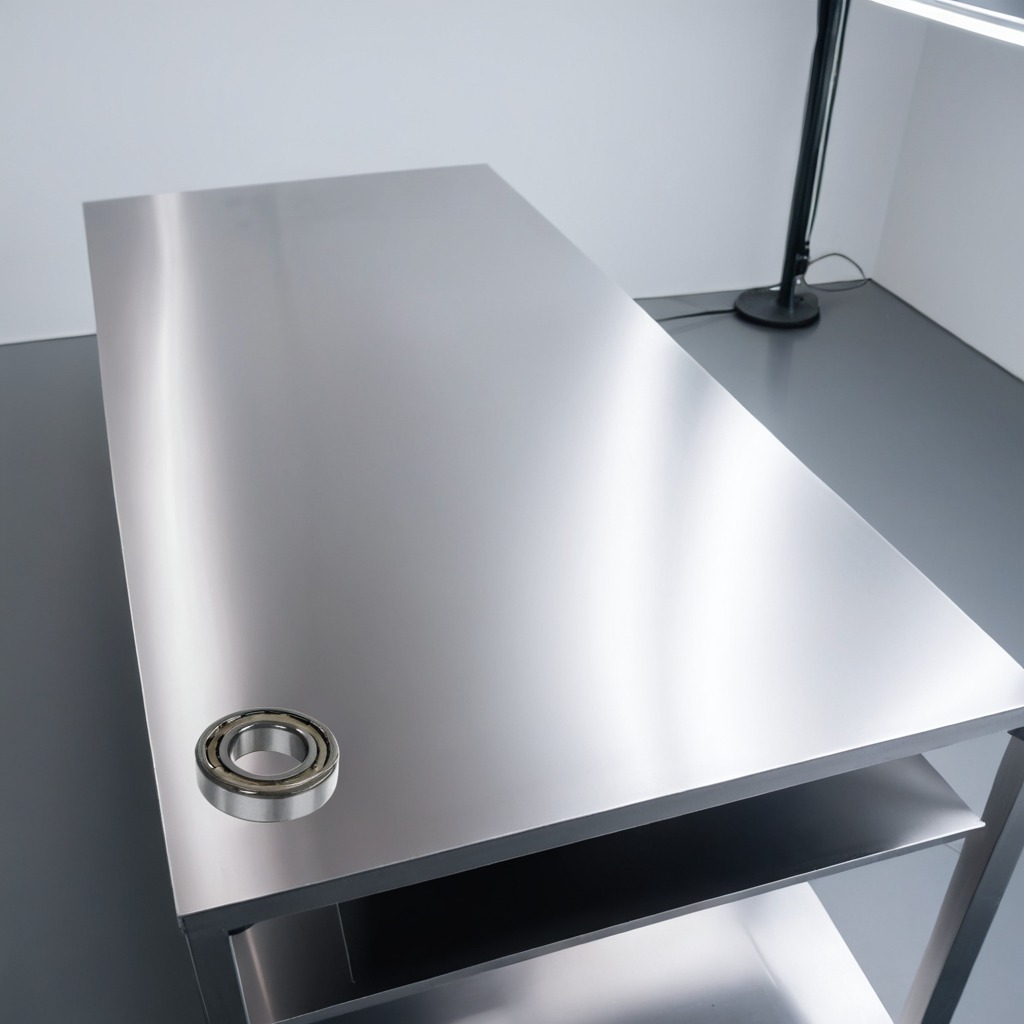
A metal ball bearing lies on a stainless steel table in a high-end prototyping lab.